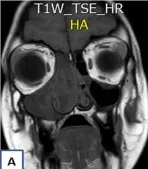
MR images showing an iso-intense T1-weighted sequence right naso-sinusal mass.
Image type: radiology (mri)